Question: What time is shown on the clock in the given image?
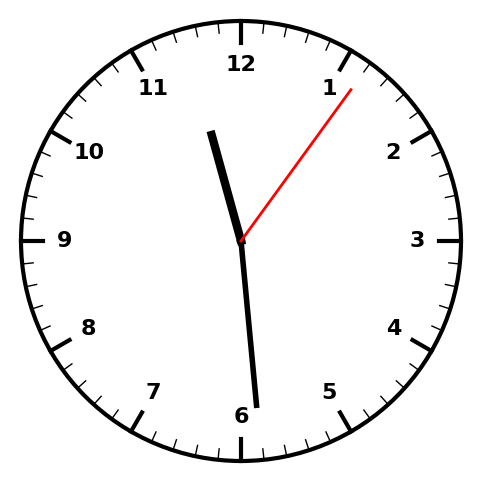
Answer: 11:29:06